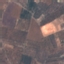
Land use / land cover: PermanentCrop